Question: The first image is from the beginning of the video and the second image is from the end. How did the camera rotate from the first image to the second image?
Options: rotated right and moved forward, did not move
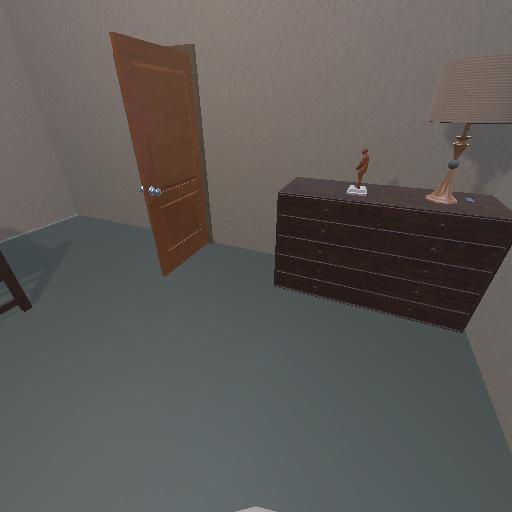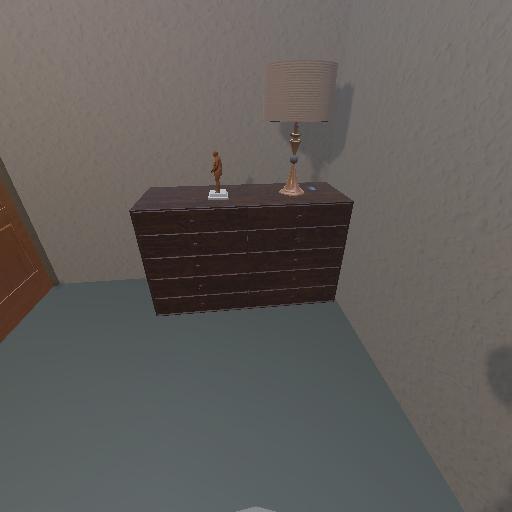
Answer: rotated right and moved forward